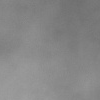
Atmospheric dust classification: dusty